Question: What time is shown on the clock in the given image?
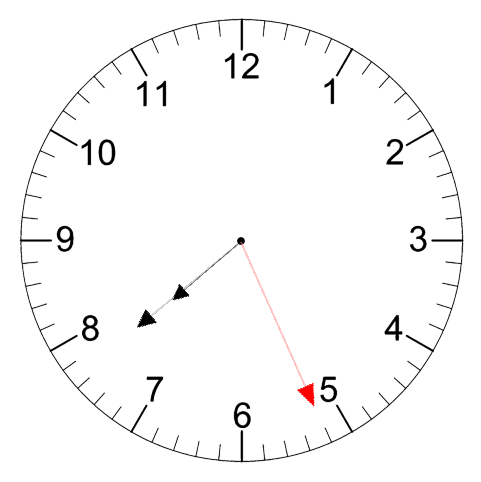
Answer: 07:38:26